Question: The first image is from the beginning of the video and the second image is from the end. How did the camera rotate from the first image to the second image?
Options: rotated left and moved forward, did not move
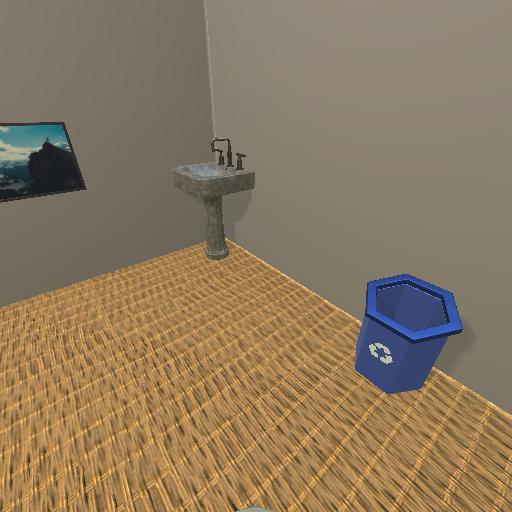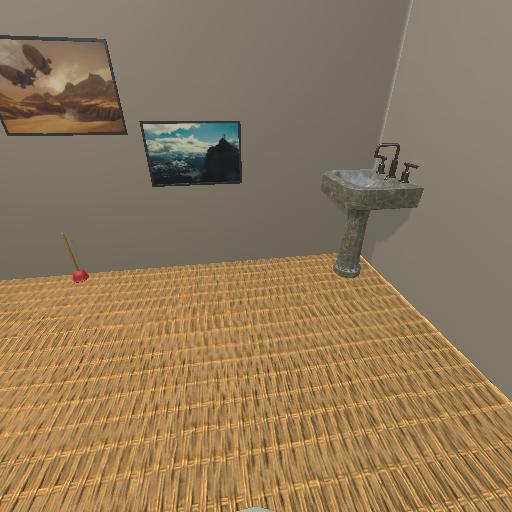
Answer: rotated left and moved forward